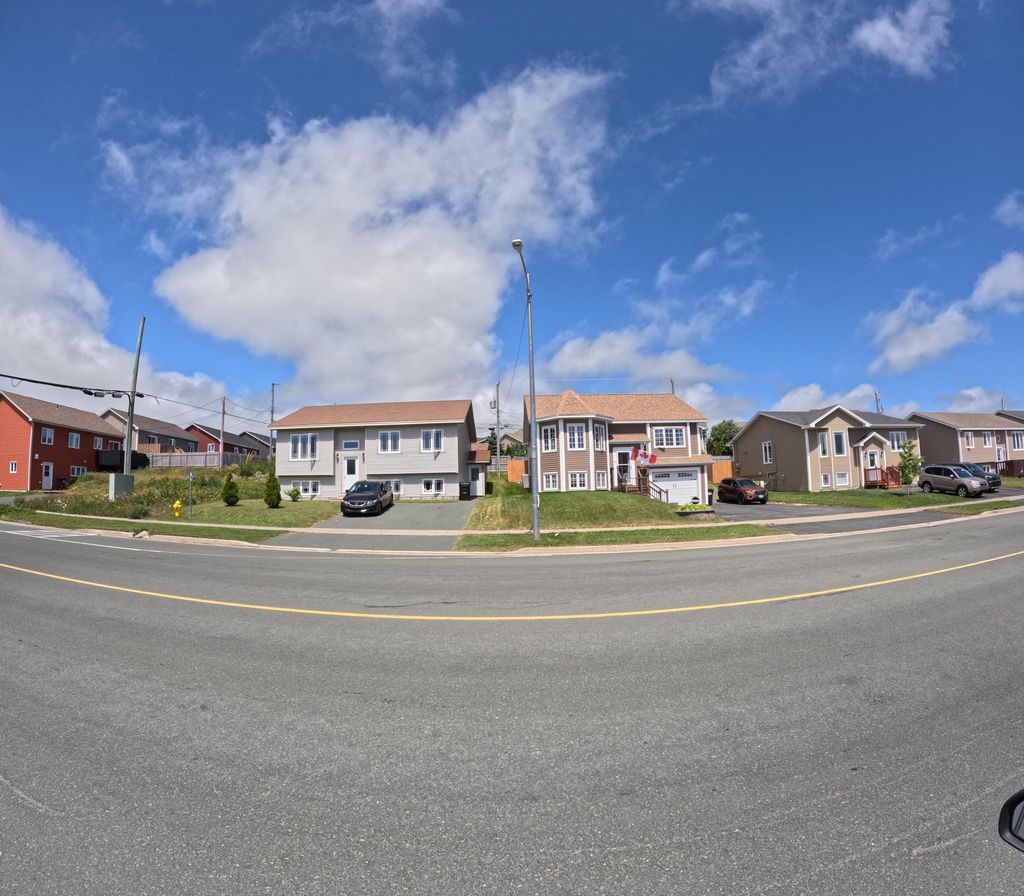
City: st_johns